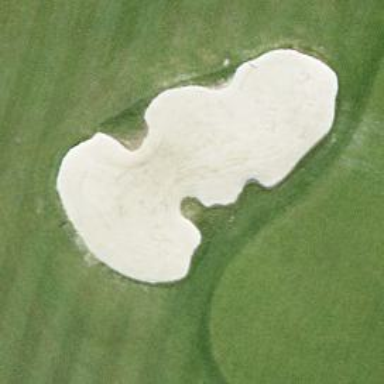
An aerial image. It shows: Golf bunker filled with sandy terrain.